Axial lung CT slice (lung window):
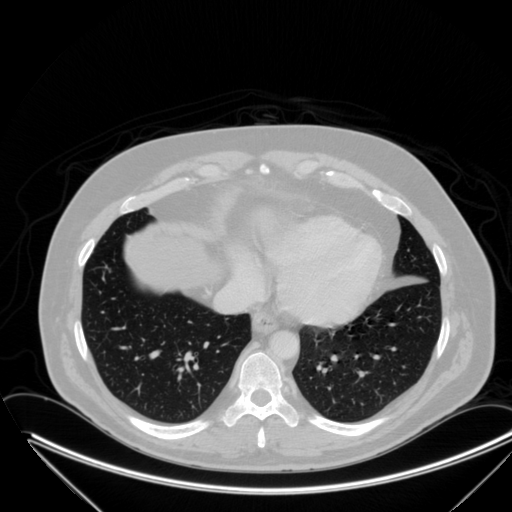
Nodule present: no